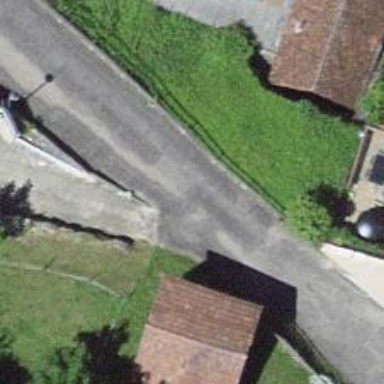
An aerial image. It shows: Residential road.